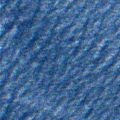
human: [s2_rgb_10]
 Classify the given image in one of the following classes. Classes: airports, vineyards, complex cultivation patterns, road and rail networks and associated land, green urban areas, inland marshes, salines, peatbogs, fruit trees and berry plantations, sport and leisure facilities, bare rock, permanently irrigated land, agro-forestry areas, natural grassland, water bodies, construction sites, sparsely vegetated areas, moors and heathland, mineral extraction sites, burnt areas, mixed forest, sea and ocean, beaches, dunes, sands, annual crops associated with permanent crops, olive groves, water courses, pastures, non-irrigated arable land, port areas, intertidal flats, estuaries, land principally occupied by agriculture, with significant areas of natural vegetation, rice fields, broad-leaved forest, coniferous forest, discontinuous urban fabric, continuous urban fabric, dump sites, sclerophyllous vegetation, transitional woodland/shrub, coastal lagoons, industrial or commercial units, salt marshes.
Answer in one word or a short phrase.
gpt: sea and ocean